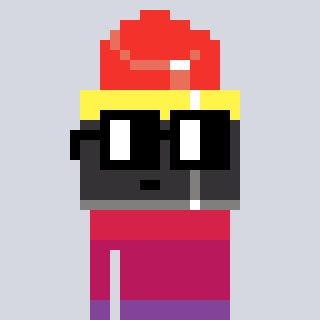
a pixel art character with square black glasses, a lipstick-shaped head and a hotbrown-colored body on a cool background